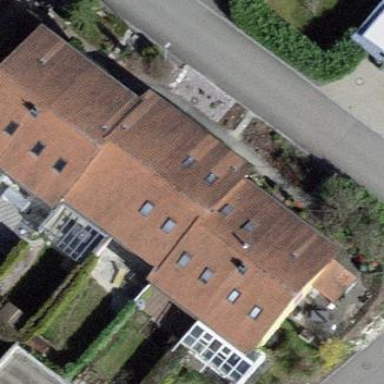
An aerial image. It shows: Terrace building.